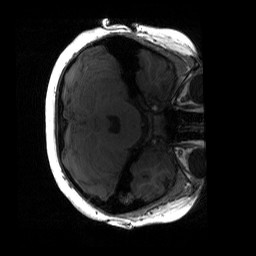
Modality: T1w
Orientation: axial
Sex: female
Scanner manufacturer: siemens
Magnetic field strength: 3 T
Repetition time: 1.9 s
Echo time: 0.00243 s